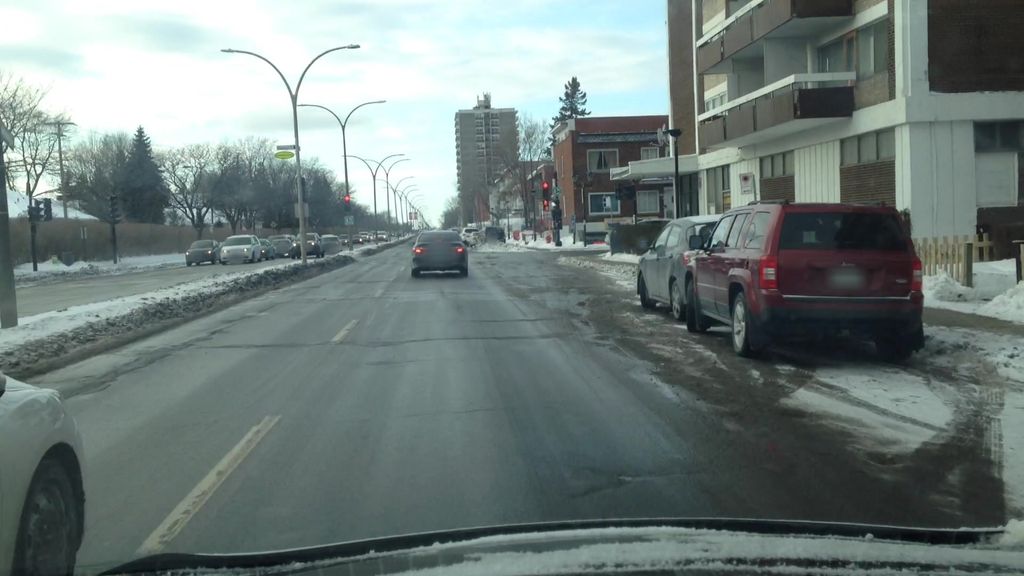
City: montreal